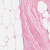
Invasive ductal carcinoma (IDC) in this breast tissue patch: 0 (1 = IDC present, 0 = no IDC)